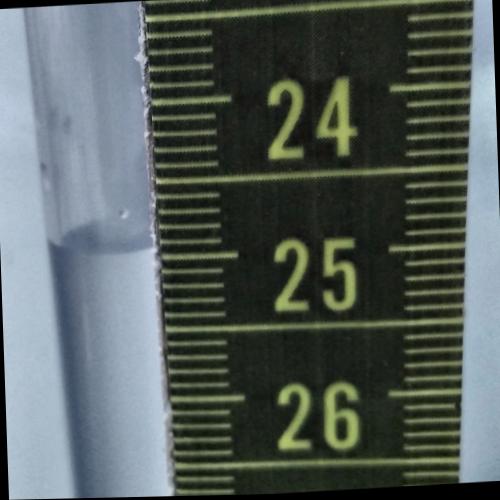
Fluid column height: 24.9 cm